Question: is there a way to create an image slideshow that is rotated by say 5deg ? I'd prefer a non-flash solution. Thank you!

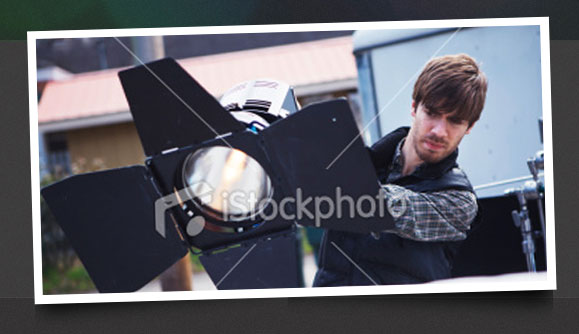
Answer: CSS3 has a 'rotate' property which you can set. In your stylesheet, it would look something like this:
'''
#mydiv {
transform: rotate(45deg);
}
'''
However, it's quite new and it's got fairly limited browser support at the moment, so it's not ideal.
Some browsers support it using vendor prefixes, which means it's experimental, but you could include them in your stylesheet anyway.
Microsoft Internet Explorer has a completely different mechanism for rotation.
Your final stylesheet might look something like this:
'''
#mydiv {
-ms-transform: rotate(45deg); /* IE9 beta? */
-moz-transform: rotate(45deg); /* FF3.5+ */
-o-transform: rotate(45deg); /* Opera 10.5 */
-webkit-transform: rotate(45deg); /* Saf3.1+, Chrome */
transform: rotate(45deg); /* CSS3 (for when it gets supported) */
filter: progid\:DXImageTransform.Microsoft.Matrix(sizingMethod='auto expand', M11=0.7071067811865476, M12=-0.7071067811865475, M21=0.7071067811865475, M22=0.7071067811865476); /* IE6,IE7 */
-ms-filter: "progid:DXImageTransform.Microsoft.Matrix(SizingMethod='auto expand', M11=0.7071067811865476, M12=-0.7071067811865475, M21=0.7071067811865475, M22=0.7071067811865476)"; /* IE8 */
}
'''
(You'll need to work out the angles yourself for IE! the one I've provided should be okay for 45 degrees)
However, even then you can't be certain that the user's browser will support it, and there may be other quirks you'd need to deal with.
Also, of course, a rotated element will be degraded in quality due to pixellisation on screen. How badly will depend on the quality of the browser's rotation algorithms, but there will always be some loss of quality.
In short, rotation in a browser (for the time being at least) is more of a play-thing than a useful piece of functionality. But it can be done.